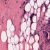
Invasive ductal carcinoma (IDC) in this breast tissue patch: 1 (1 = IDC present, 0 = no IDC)